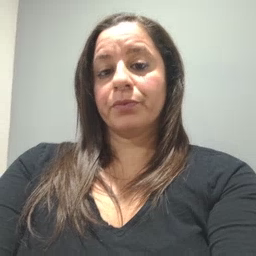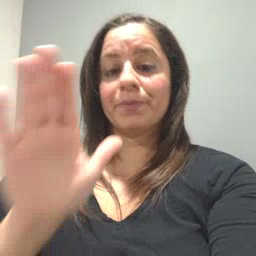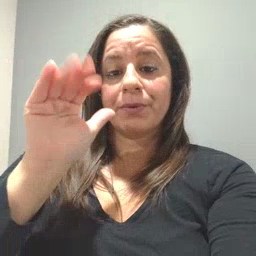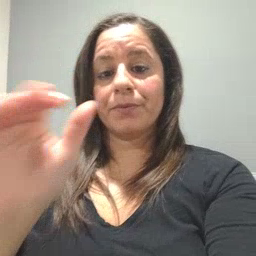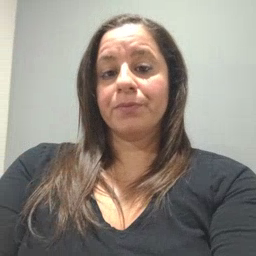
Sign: bye